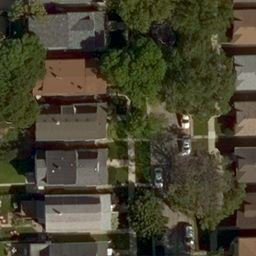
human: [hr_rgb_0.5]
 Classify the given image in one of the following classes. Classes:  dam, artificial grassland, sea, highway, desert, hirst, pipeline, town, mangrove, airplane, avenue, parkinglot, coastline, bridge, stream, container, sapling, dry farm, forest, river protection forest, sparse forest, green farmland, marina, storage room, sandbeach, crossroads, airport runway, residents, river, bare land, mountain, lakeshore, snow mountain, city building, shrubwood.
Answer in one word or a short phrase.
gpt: residents